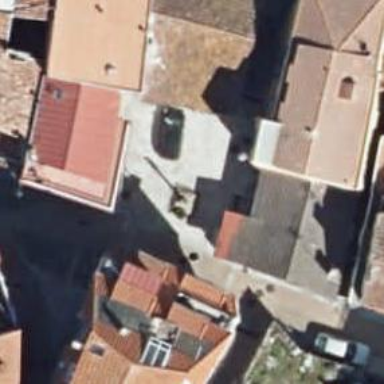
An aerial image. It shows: Living street.